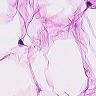
Metastatic tissue present: no